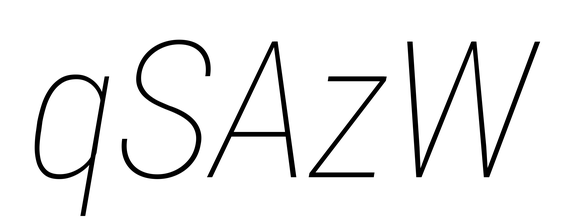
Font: Roboto-Italic_Condensed_Thin_Italic